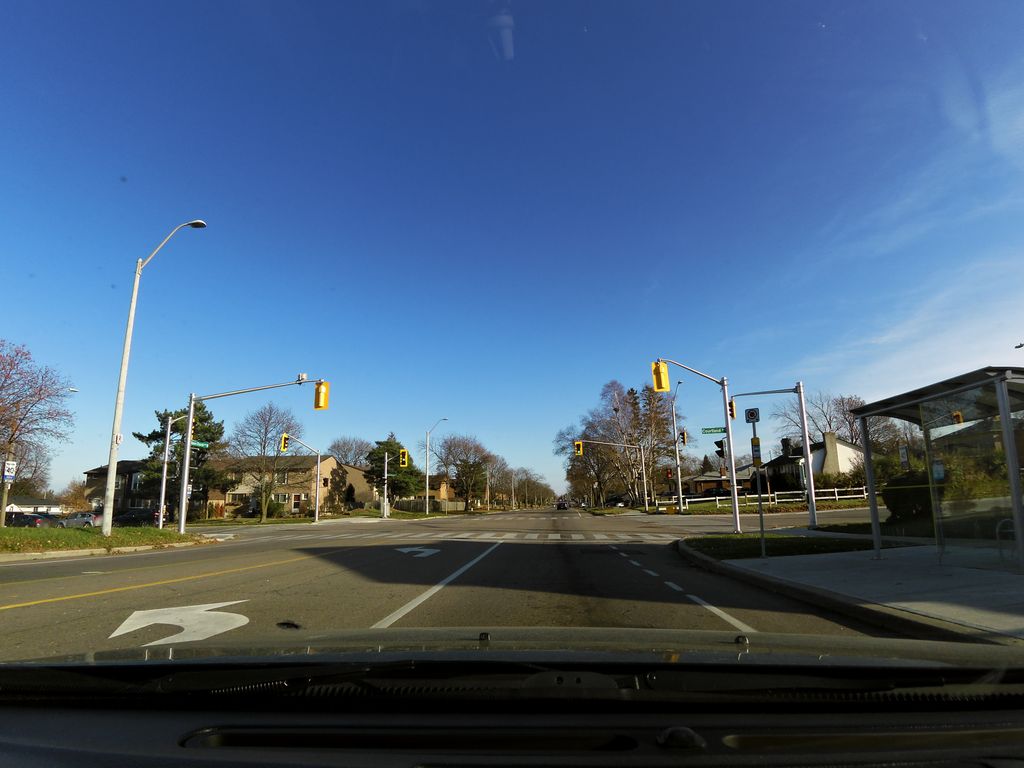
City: hamilton